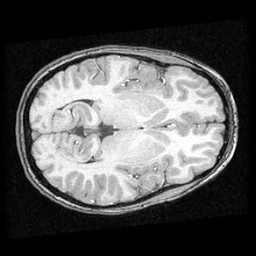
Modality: T1w
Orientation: axial
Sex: female
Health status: ill
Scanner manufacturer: ge
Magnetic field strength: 1.5 T
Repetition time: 21 s
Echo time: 0.008 s